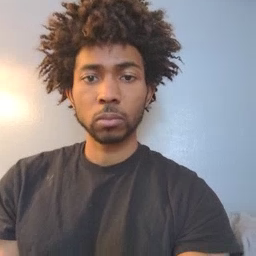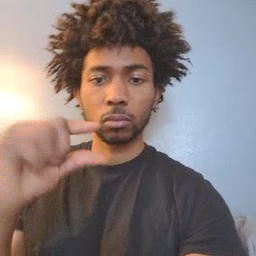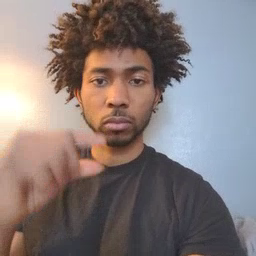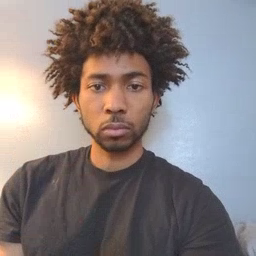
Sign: green